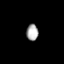
Tissue: prostate
Cell type: T cells
Senescence score: 0.7574
Nuclear area (px): 193
Mean DAPI intensity: 168.554